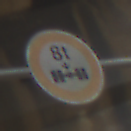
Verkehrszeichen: TatsaechlicheAchslast
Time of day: Midday
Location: Roofed (Beach)
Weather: Overcast
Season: NotSpecified
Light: Natural